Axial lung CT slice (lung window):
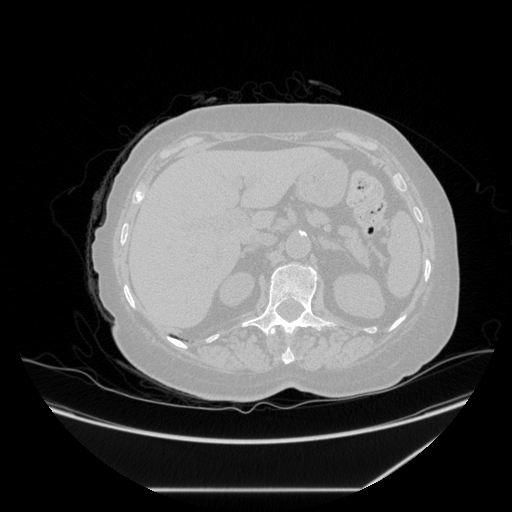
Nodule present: no